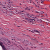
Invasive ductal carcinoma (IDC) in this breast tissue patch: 1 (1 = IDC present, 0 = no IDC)